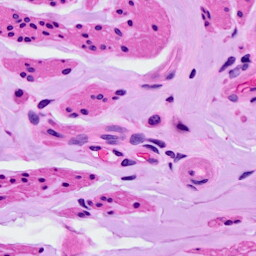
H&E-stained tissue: Ovarian